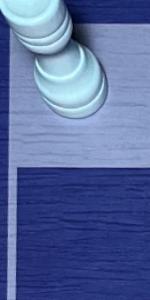
Label: Empty